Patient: sex M, age 36
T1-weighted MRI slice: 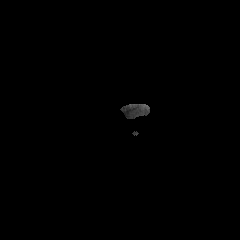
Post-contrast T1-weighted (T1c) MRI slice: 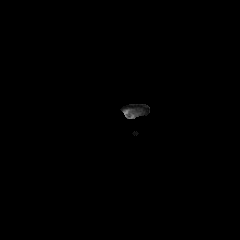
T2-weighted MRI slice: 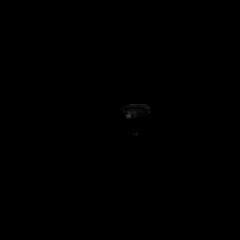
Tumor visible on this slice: no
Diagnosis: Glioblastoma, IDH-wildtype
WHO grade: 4